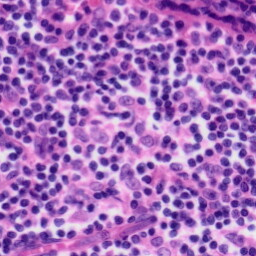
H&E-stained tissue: Tonsil